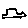
Label: car